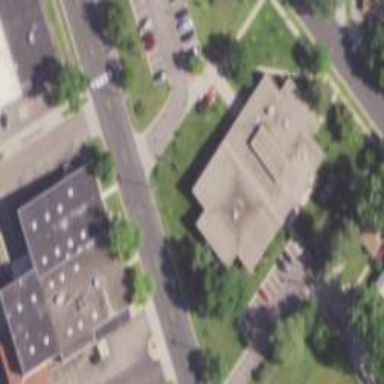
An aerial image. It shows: Building that serves as library.